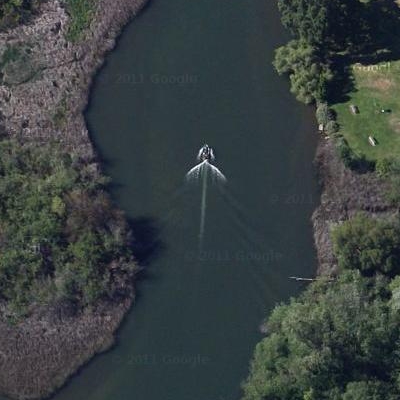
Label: RiverLake